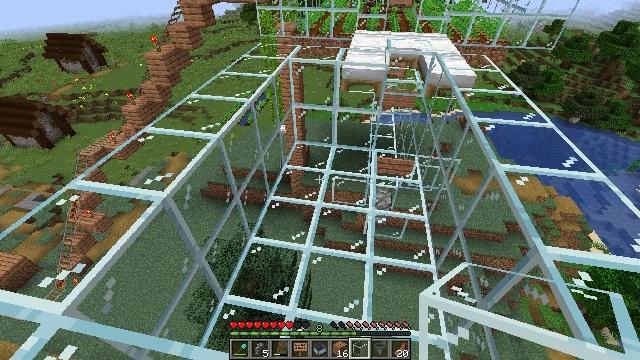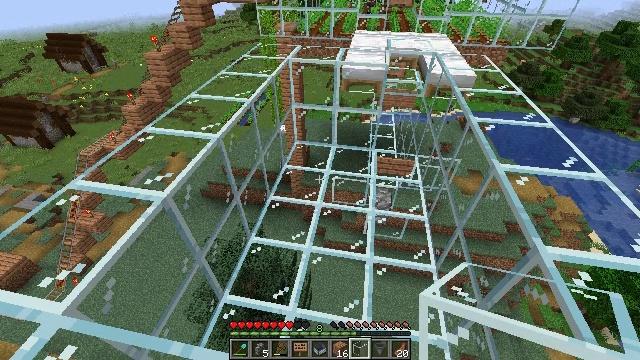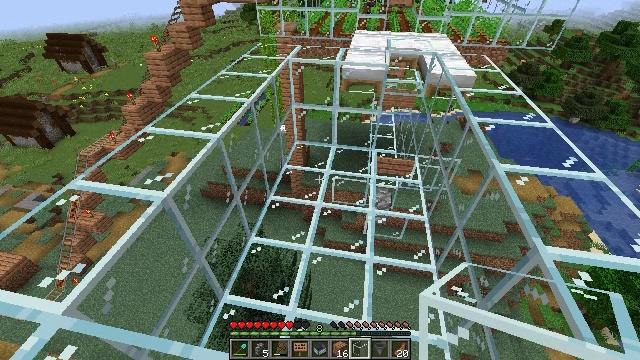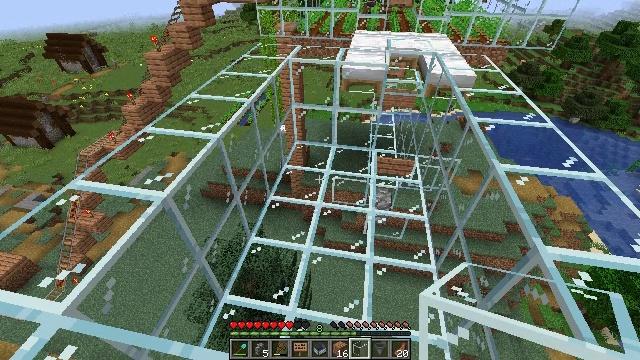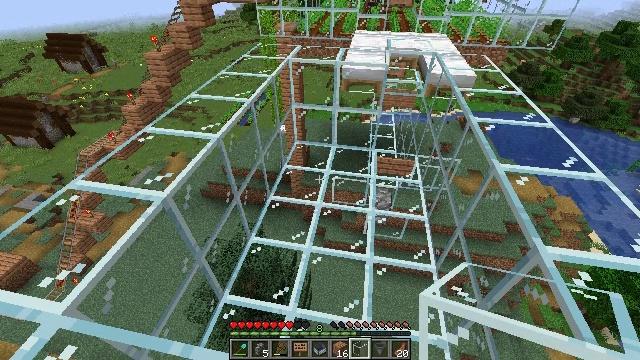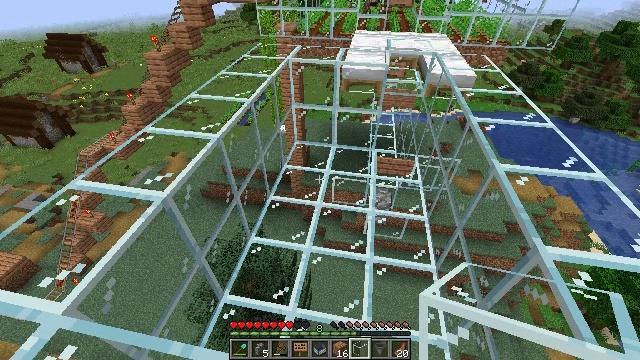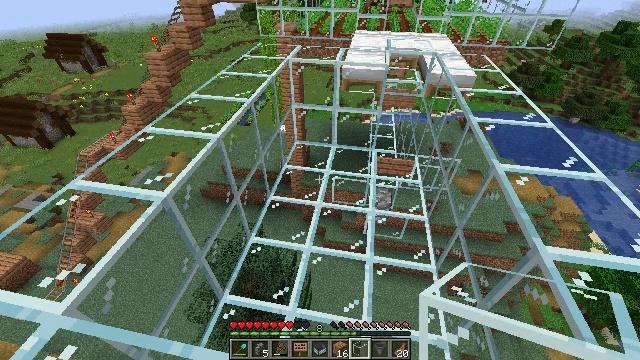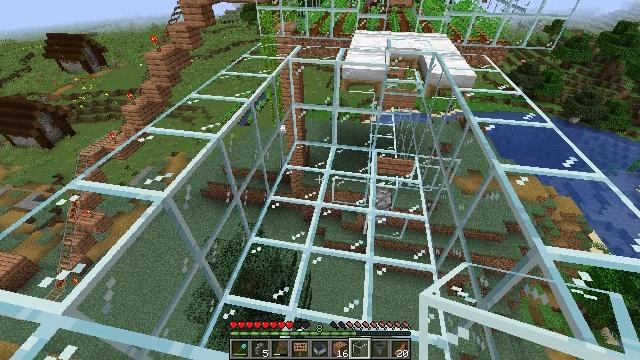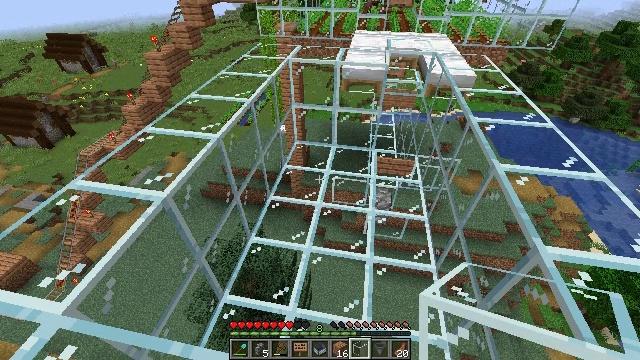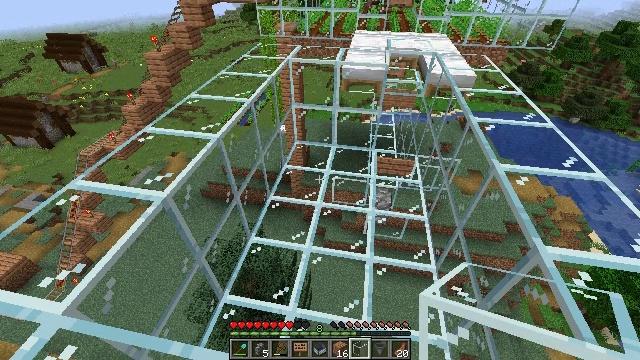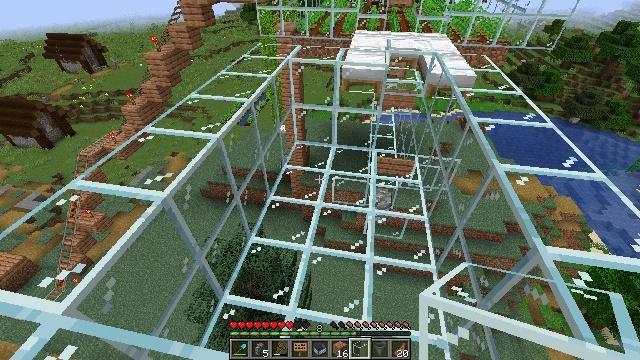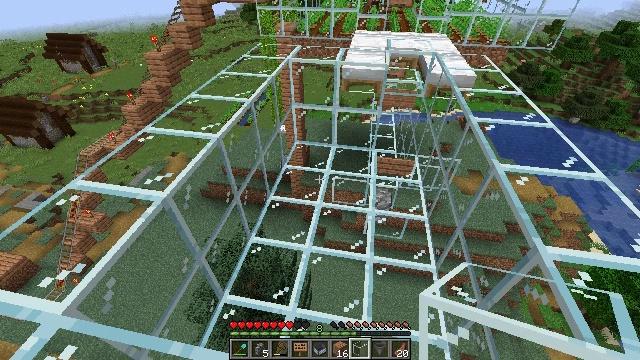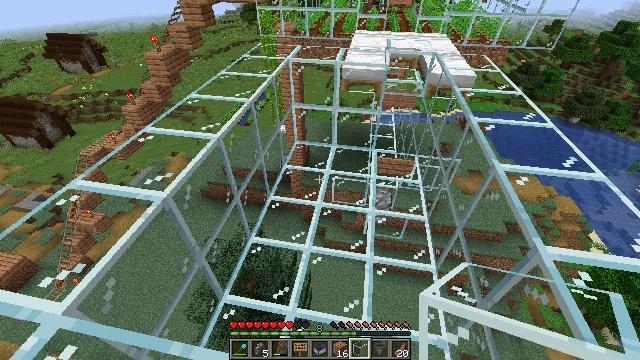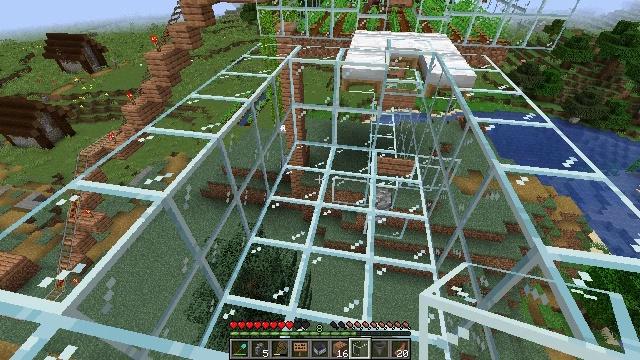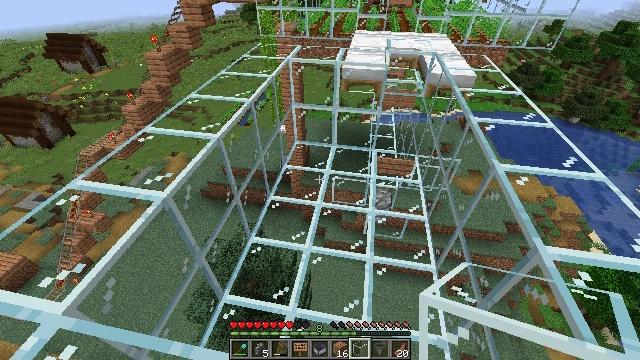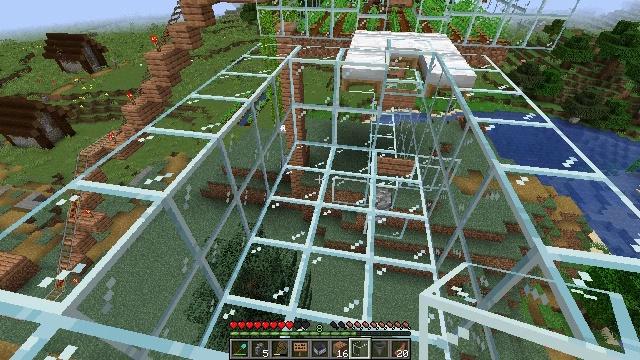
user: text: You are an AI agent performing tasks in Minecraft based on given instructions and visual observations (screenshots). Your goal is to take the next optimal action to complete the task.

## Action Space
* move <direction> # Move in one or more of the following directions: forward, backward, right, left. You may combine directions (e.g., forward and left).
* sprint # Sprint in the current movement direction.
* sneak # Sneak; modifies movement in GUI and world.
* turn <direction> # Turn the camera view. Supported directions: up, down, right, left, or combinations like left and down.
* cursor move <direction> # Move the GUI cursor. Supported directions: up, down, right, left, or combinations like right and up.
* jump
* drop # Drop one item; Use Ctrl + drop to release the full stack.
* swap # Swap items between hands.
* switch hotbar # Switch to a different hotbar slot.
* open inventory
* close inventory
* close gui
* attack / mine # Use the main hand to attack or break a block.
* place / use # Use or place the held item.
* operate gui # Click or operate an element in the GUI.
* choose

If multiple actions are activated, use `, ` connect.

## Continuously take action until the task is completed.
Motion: motion action
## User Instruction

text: Mine jungle planks from a structure.
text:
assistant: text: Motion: no_op
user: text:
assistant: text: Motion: no_op
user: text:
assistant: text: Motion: no_op
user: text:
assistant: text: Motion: no_op
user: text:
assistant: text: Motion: no_op
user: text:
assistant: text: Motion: no_op
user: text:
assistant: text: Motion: no_op
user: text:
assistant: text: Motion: no_op
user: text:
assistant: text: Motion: no_op
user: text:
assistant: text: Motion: no_op
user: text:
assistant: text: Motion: no_op
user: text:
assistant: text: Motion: no_op
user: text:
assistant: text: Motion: no_op
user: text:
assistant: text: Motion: no_op
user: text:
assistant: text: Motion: no_op
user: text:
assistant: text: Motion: no_op
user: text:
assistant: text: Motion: no_op
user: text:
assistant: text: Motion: no_op
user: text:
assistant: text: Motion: no_op
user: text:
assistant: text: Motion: no_op
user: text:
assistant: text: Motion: no_op
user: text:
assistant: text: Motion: no_op
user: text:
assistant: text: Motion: no_op
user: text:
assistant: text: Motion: no_op
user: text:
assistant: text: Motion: no_op
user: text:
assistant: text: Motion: no_op
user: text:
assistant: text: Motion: no_op
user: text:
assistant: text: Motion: no_op
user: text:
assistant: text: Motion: no_op
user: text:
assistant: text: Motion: no_op